Question: Given the following simple CRM SDK code:
'''
using (var os = new OrganizationService(CrmConnection.Parse(".... some crm connection ..... "))
{
var reReq = new RetrieveEntityRequest();
reReq.EntityFilters = EntityFilters.All;
reReq.RetrieveAsIfPublished = true;
reReq.LogicalName = "opportunity";
var reRes = os.Execute<RetrieveEntityResponse>(reReq);
// null in my case?
Console.WriteLine("AccountId: IsLogical = {0}", reRes.EntityMetadata.Attributes[0].IsLogical.Value)
}
'''
Why does IsLogical of the attribute (infact all attributes) not include a value (e.g is always null)

My understanding here it should be True for AccountId as this is a logical attribute.
Im using the 2015 SDK Libraries from NUGET, and I am connecting to a 2013 instance of CRM. Could this be the incompatibility, Am I using the right libraries?
Many Thanks!
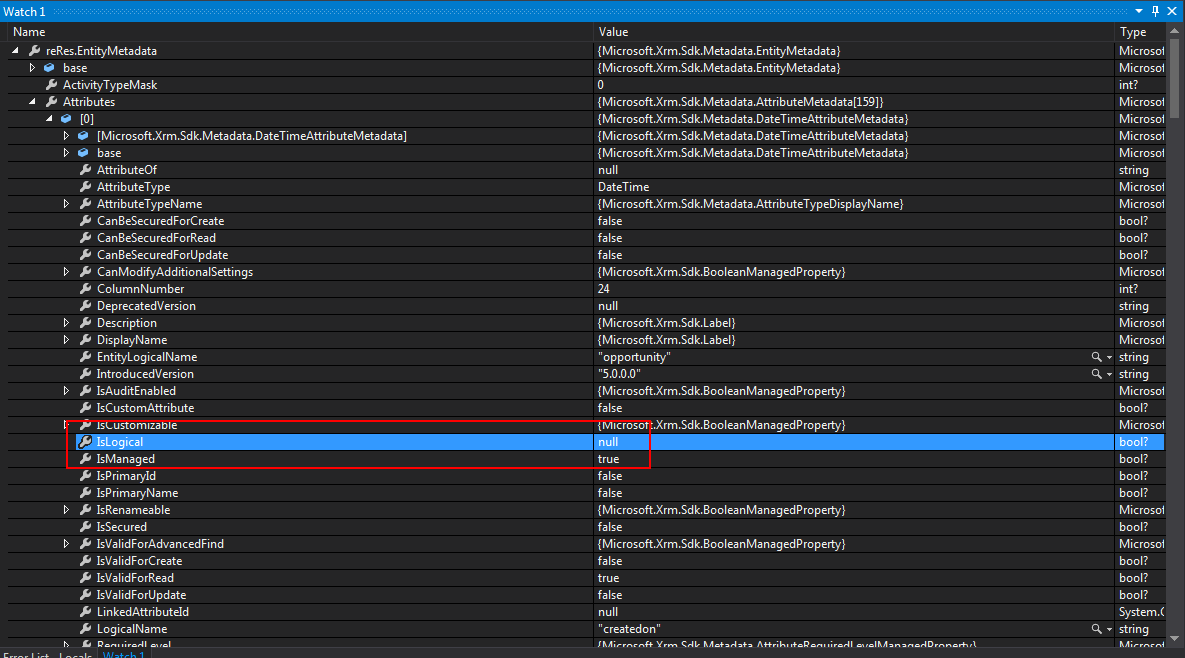
Answer: The purpose of the 'IsLogical' attribute, as documented in the SDK, is for use in determining the sort-ability of a calculated field.
Per the <URL>:
> When you use logical attributes as sources for a calculated field the
values in the calculated field cannot be sorted.
If you are targeting a 2013 instance the value will be null. 2013 did not have calculated fields so it did not have a need for the 'IsLogical' attribute.
If you are targeting a 2015 instance and looking at the 'IsLogical' property for 'accountid' the value will be because 'accountid' on the 'opportunity' entity is a foreign key reference to the 'account' entity.
The rule for calculated field is if the calculated field uses any field where 'IsLogical == true' then the calculated field cannot be used for sorting.
It does mean that the field is not editable on the UI, although it is true that many logical fields will not by editable on the UI it is not a rule per the SDK.
I modified your code to show IsLogical for all fields on the entity:
'''
var reReq = new RetrieveEntityRequest();
reReq.EntityFilters = EntityFilters.All;
reReq.RetrieveAsIfPublished = true;
reReq.LogicalName = "opportunity";
var reRes = (RetrieveEntityResponse)conn.Execute(reReq);
foreach (var att in reRes.EntityMetadata.Attributes.OrderBy (a => a.LogicalName))
{
Console.WriteLine("{0} IsLogical={1}",att.LogicalName, att.IsLogical.Value);
}
'''